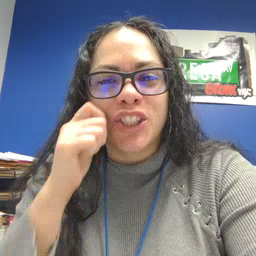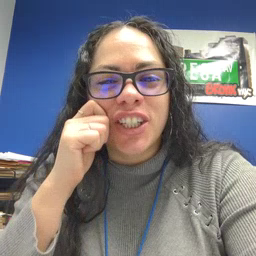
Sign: cheek